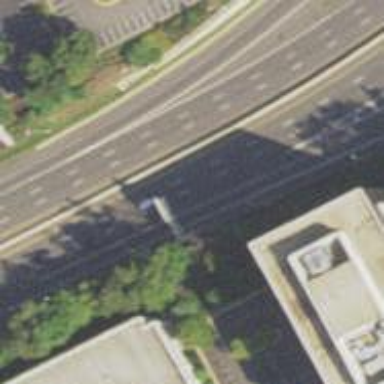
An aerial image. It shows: Motorway junction.